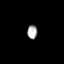
Tissue: prostate
Cell type: Fibroblasts
Senescence score: 0.7032
Nuclear area (px): 138
Mean DAPI intensity: 167.399